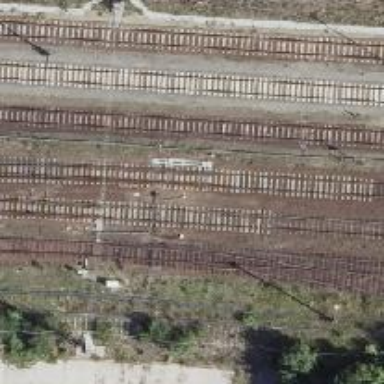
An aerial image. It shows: Railway switch.